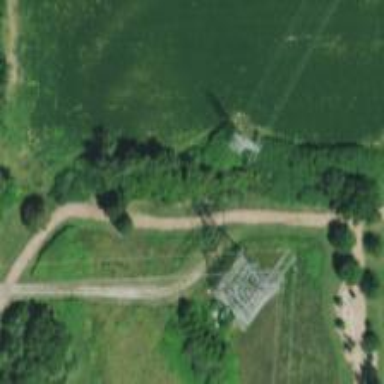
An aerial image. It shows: Lattice structure tower used for power distribution.